Field crop: tomato
Growth stage: 1
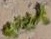
Species: portulaca